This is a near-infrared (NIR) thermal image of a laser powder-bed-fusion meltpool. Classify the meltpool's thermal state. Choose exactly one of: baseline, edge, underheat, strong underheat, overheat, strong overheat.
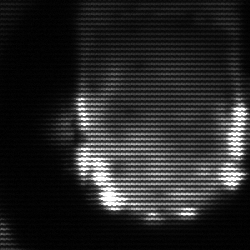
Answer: baseline